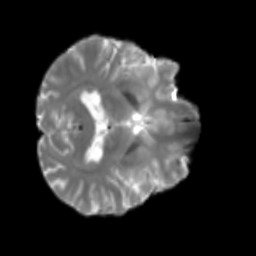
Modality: T2w
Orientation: axial
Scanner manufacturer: siemens
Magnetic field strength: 3 T
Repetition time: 4 s
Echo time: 0.0594 s